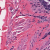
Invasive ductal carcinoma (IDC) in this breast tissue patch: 0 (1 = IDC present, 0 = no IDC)